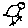
Label: bird